Aerial crown-view tile of a tropical tree (Barro Colorado Island, Panama), acquired 20240611:
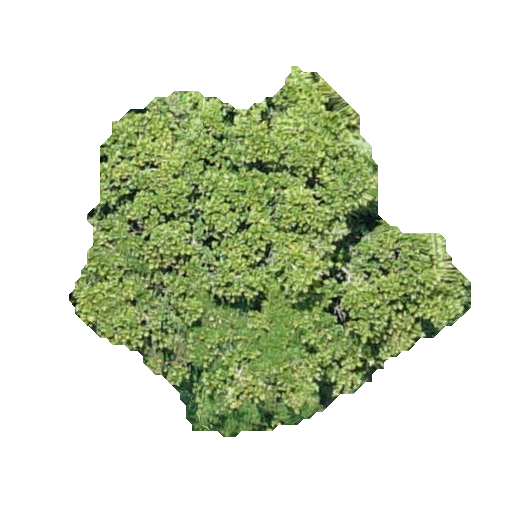
Species: Anacardium excelsum
GBIF accepted scientific name: Anacardium excelsum
Crown area: 145.786 m²